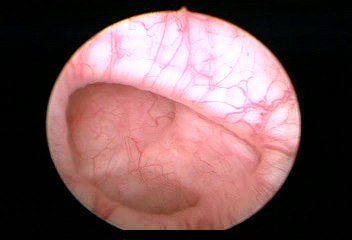
Modality: WLC
Class: Normal mucosa
Bladder cancer association: No